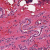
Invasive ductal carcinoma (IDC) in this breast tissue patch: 0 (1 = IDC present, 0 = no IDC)